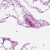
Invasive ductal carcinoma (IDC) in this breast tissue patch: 0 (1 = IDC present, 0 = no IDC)